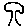
Label: tree